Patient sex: F
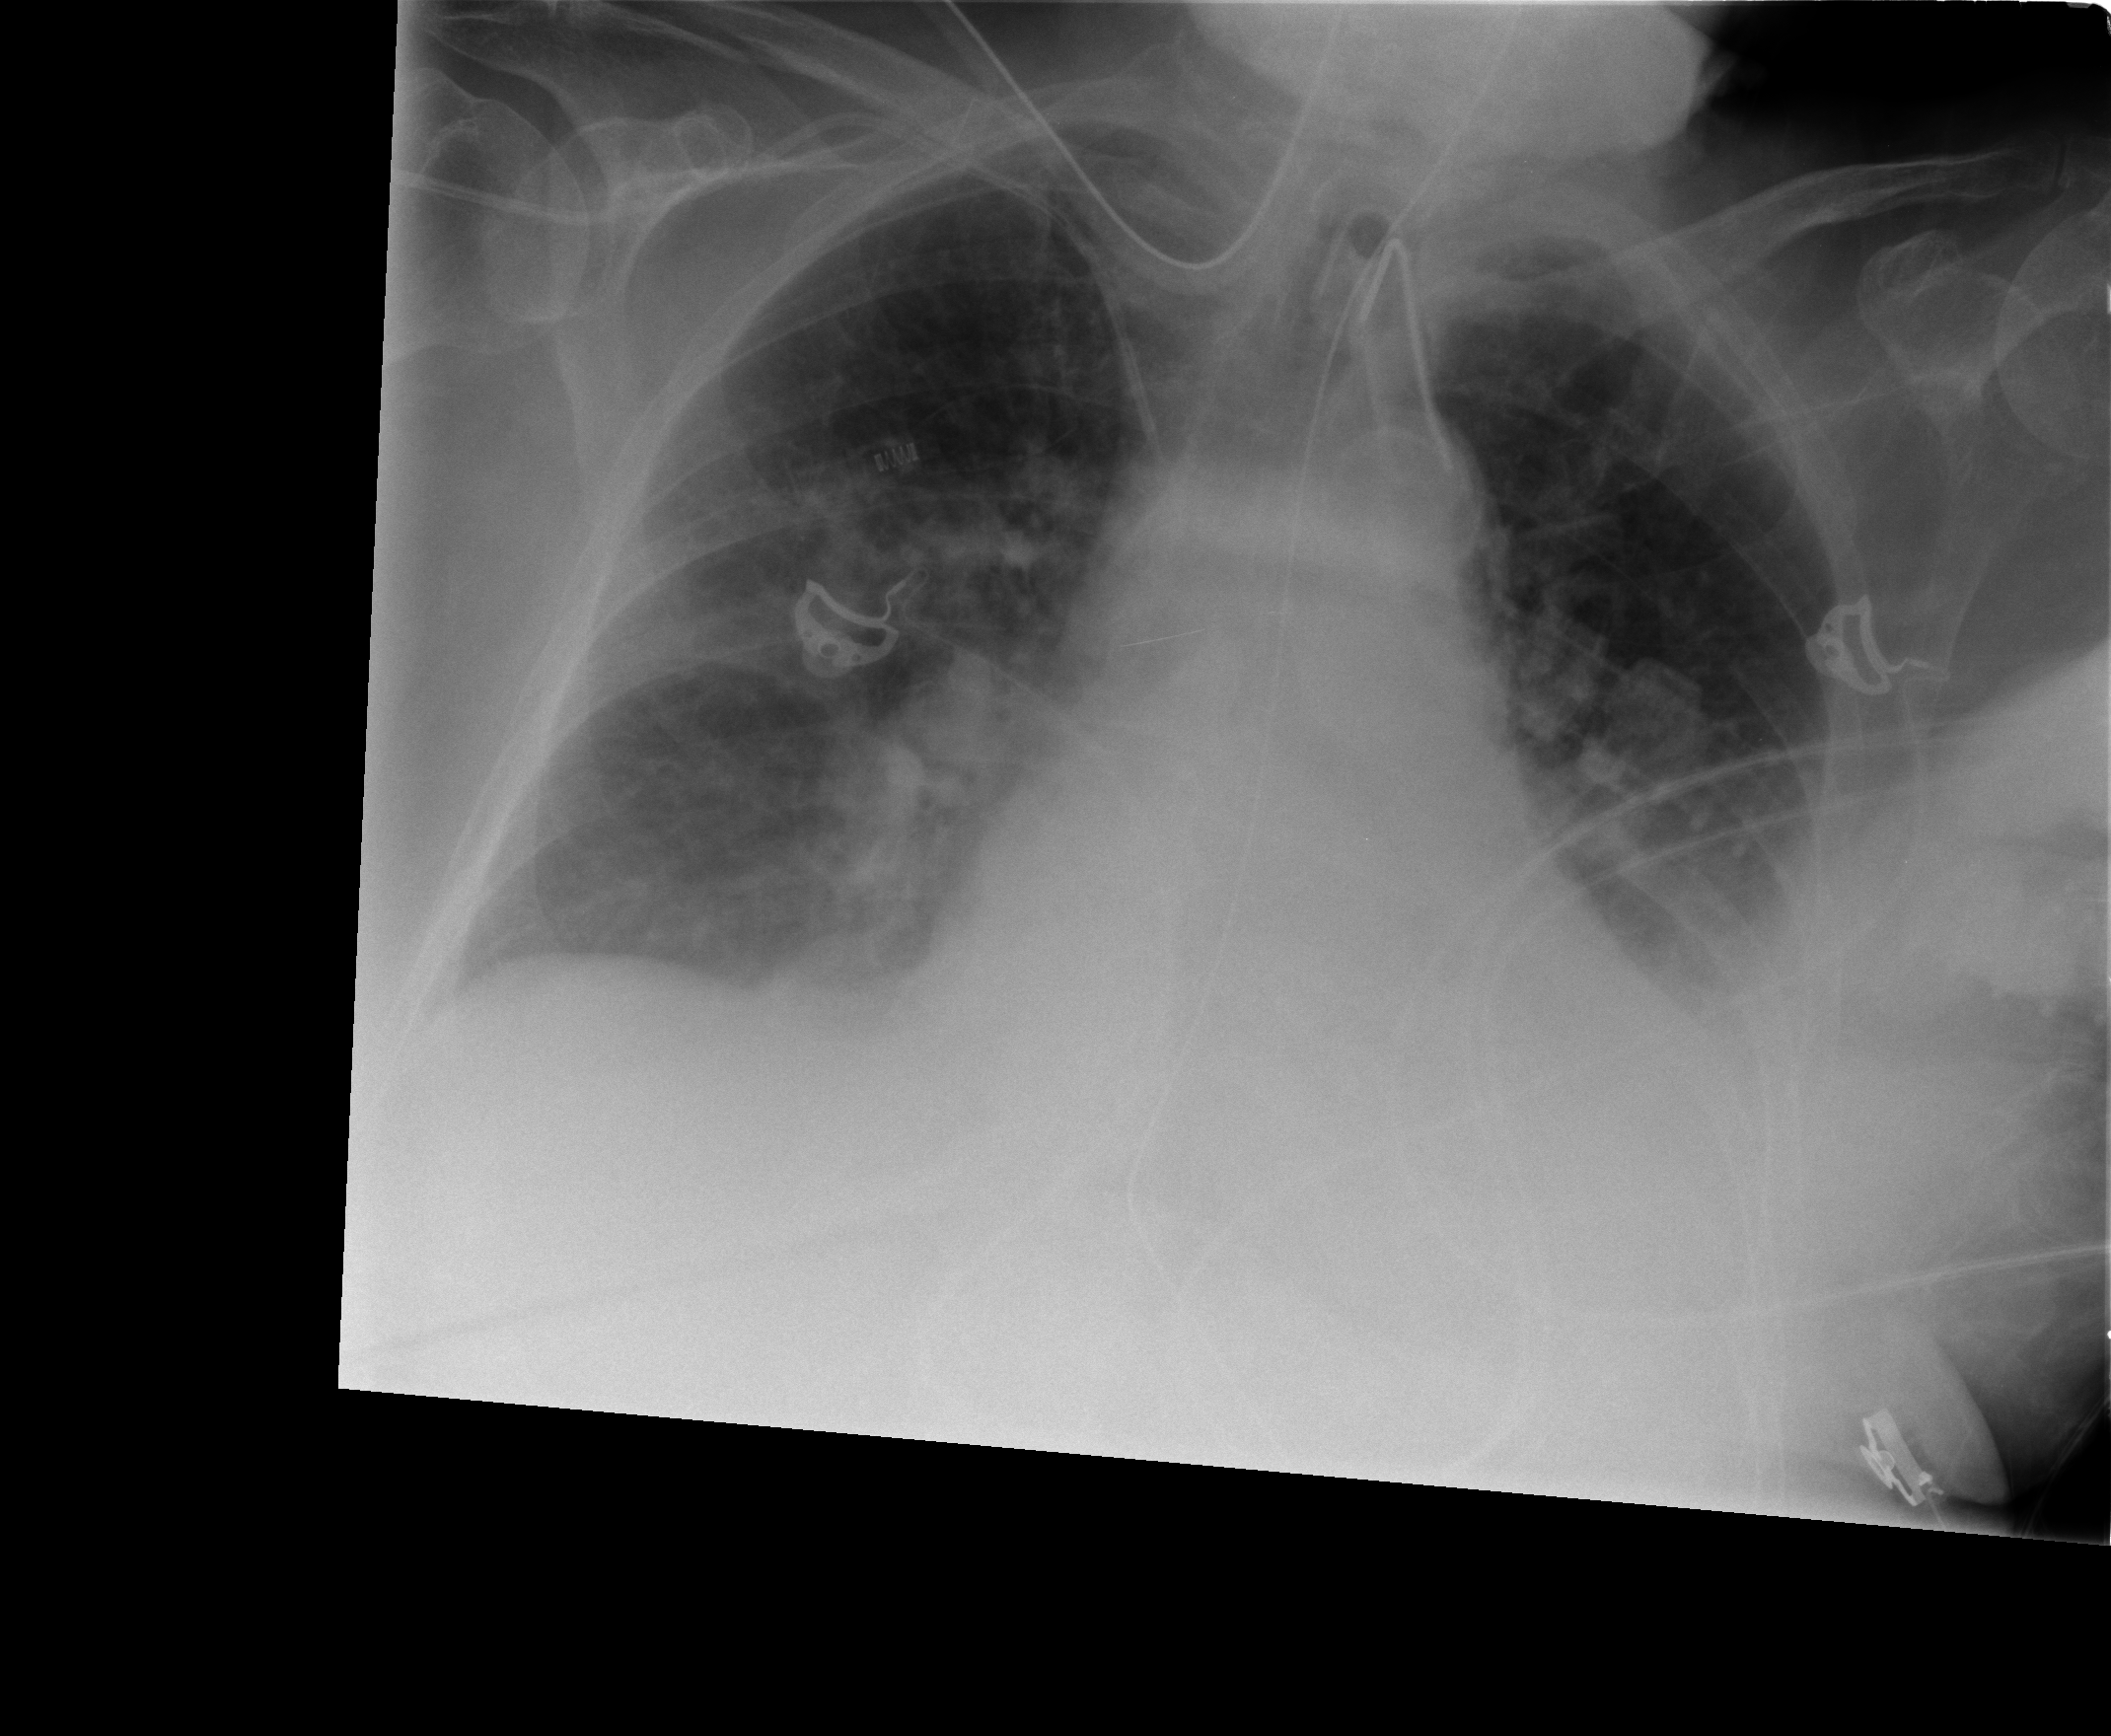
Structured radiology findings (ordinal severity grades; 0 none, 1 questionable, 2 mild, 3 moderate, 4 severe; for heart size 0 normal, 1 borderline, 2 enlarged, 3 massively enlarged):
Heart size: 2
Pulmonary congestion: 3
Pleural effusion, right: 2
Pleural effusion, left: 2
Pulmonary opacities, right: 2
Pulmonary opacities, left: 1
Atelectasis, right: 2
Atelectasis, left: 2